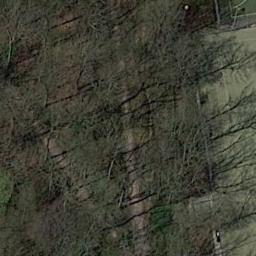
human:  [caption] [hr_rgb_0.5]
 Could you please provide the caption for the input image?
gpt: The forest is next to the road .

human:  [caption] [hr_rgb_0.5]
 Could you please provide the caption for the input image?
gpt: The forest has some sparse green trees and two roads go through the forest .

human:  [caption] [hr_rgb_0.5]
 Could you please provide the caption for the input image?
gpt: There are some crisscross paths on this land .

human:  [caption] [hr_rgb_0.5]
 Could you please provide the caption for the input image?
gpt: Many withered trees are in a forest beside a road .

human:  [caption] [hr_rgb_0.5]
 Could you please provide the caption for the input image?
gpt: A sparse forest with some withered trees .